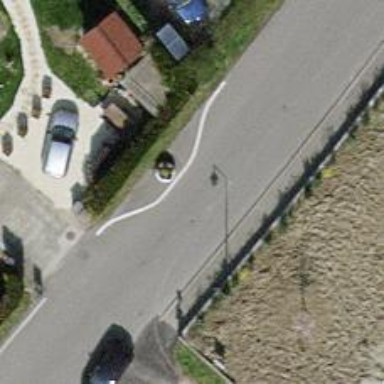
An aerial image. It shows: Chicane for traffic calming.